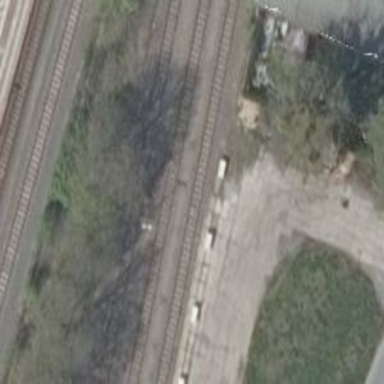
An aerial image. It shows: Railway yard in service.